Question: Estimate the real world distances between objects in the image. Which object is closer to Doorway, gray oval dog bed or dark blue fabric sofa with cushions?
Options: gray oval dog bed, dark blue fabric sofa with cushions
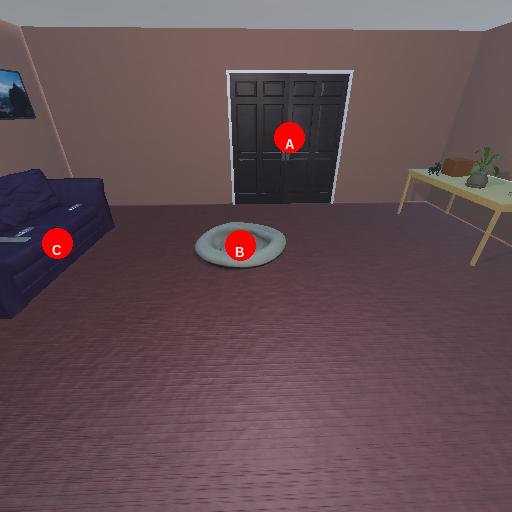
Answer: gray oval dog bed